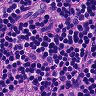
Metastatic tissue present: no